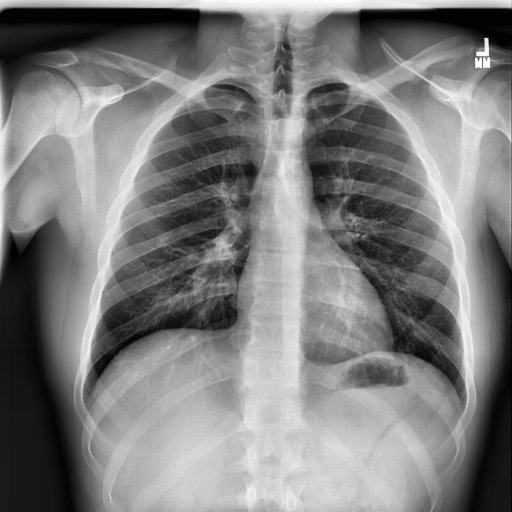
Finding: NORMAL